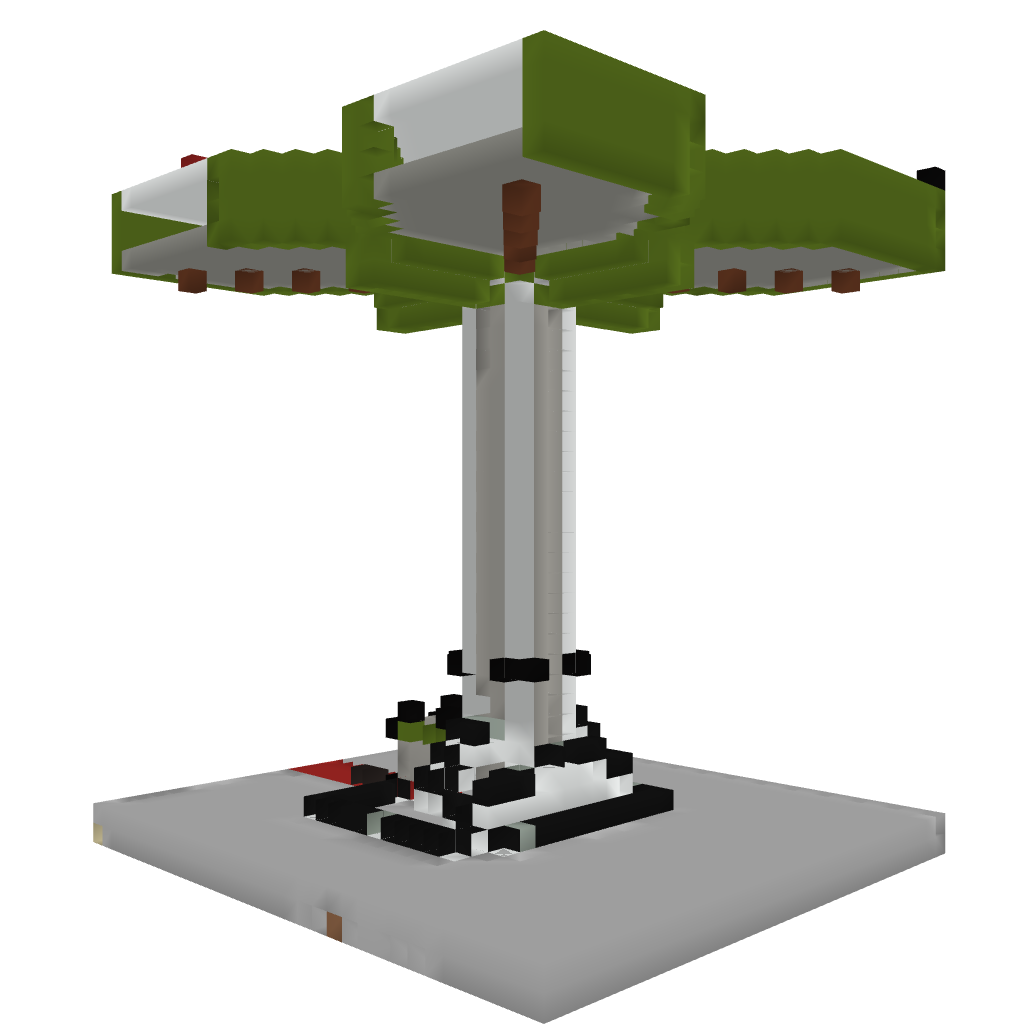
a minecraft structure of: Clover Grinder